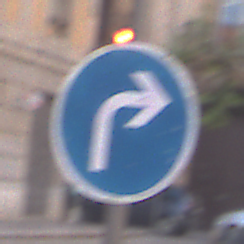
Verkehrszeichen: VorgeschriebeneFahrtrichtungRechts
Umgebung: Outdoor, Urban
Tageszeit: MorningAfternoon
Wetter: PartlyCloudy
Licht: Natural
Jahreszeit: NotSpecified
Kontrast: LowContrast